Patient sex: F
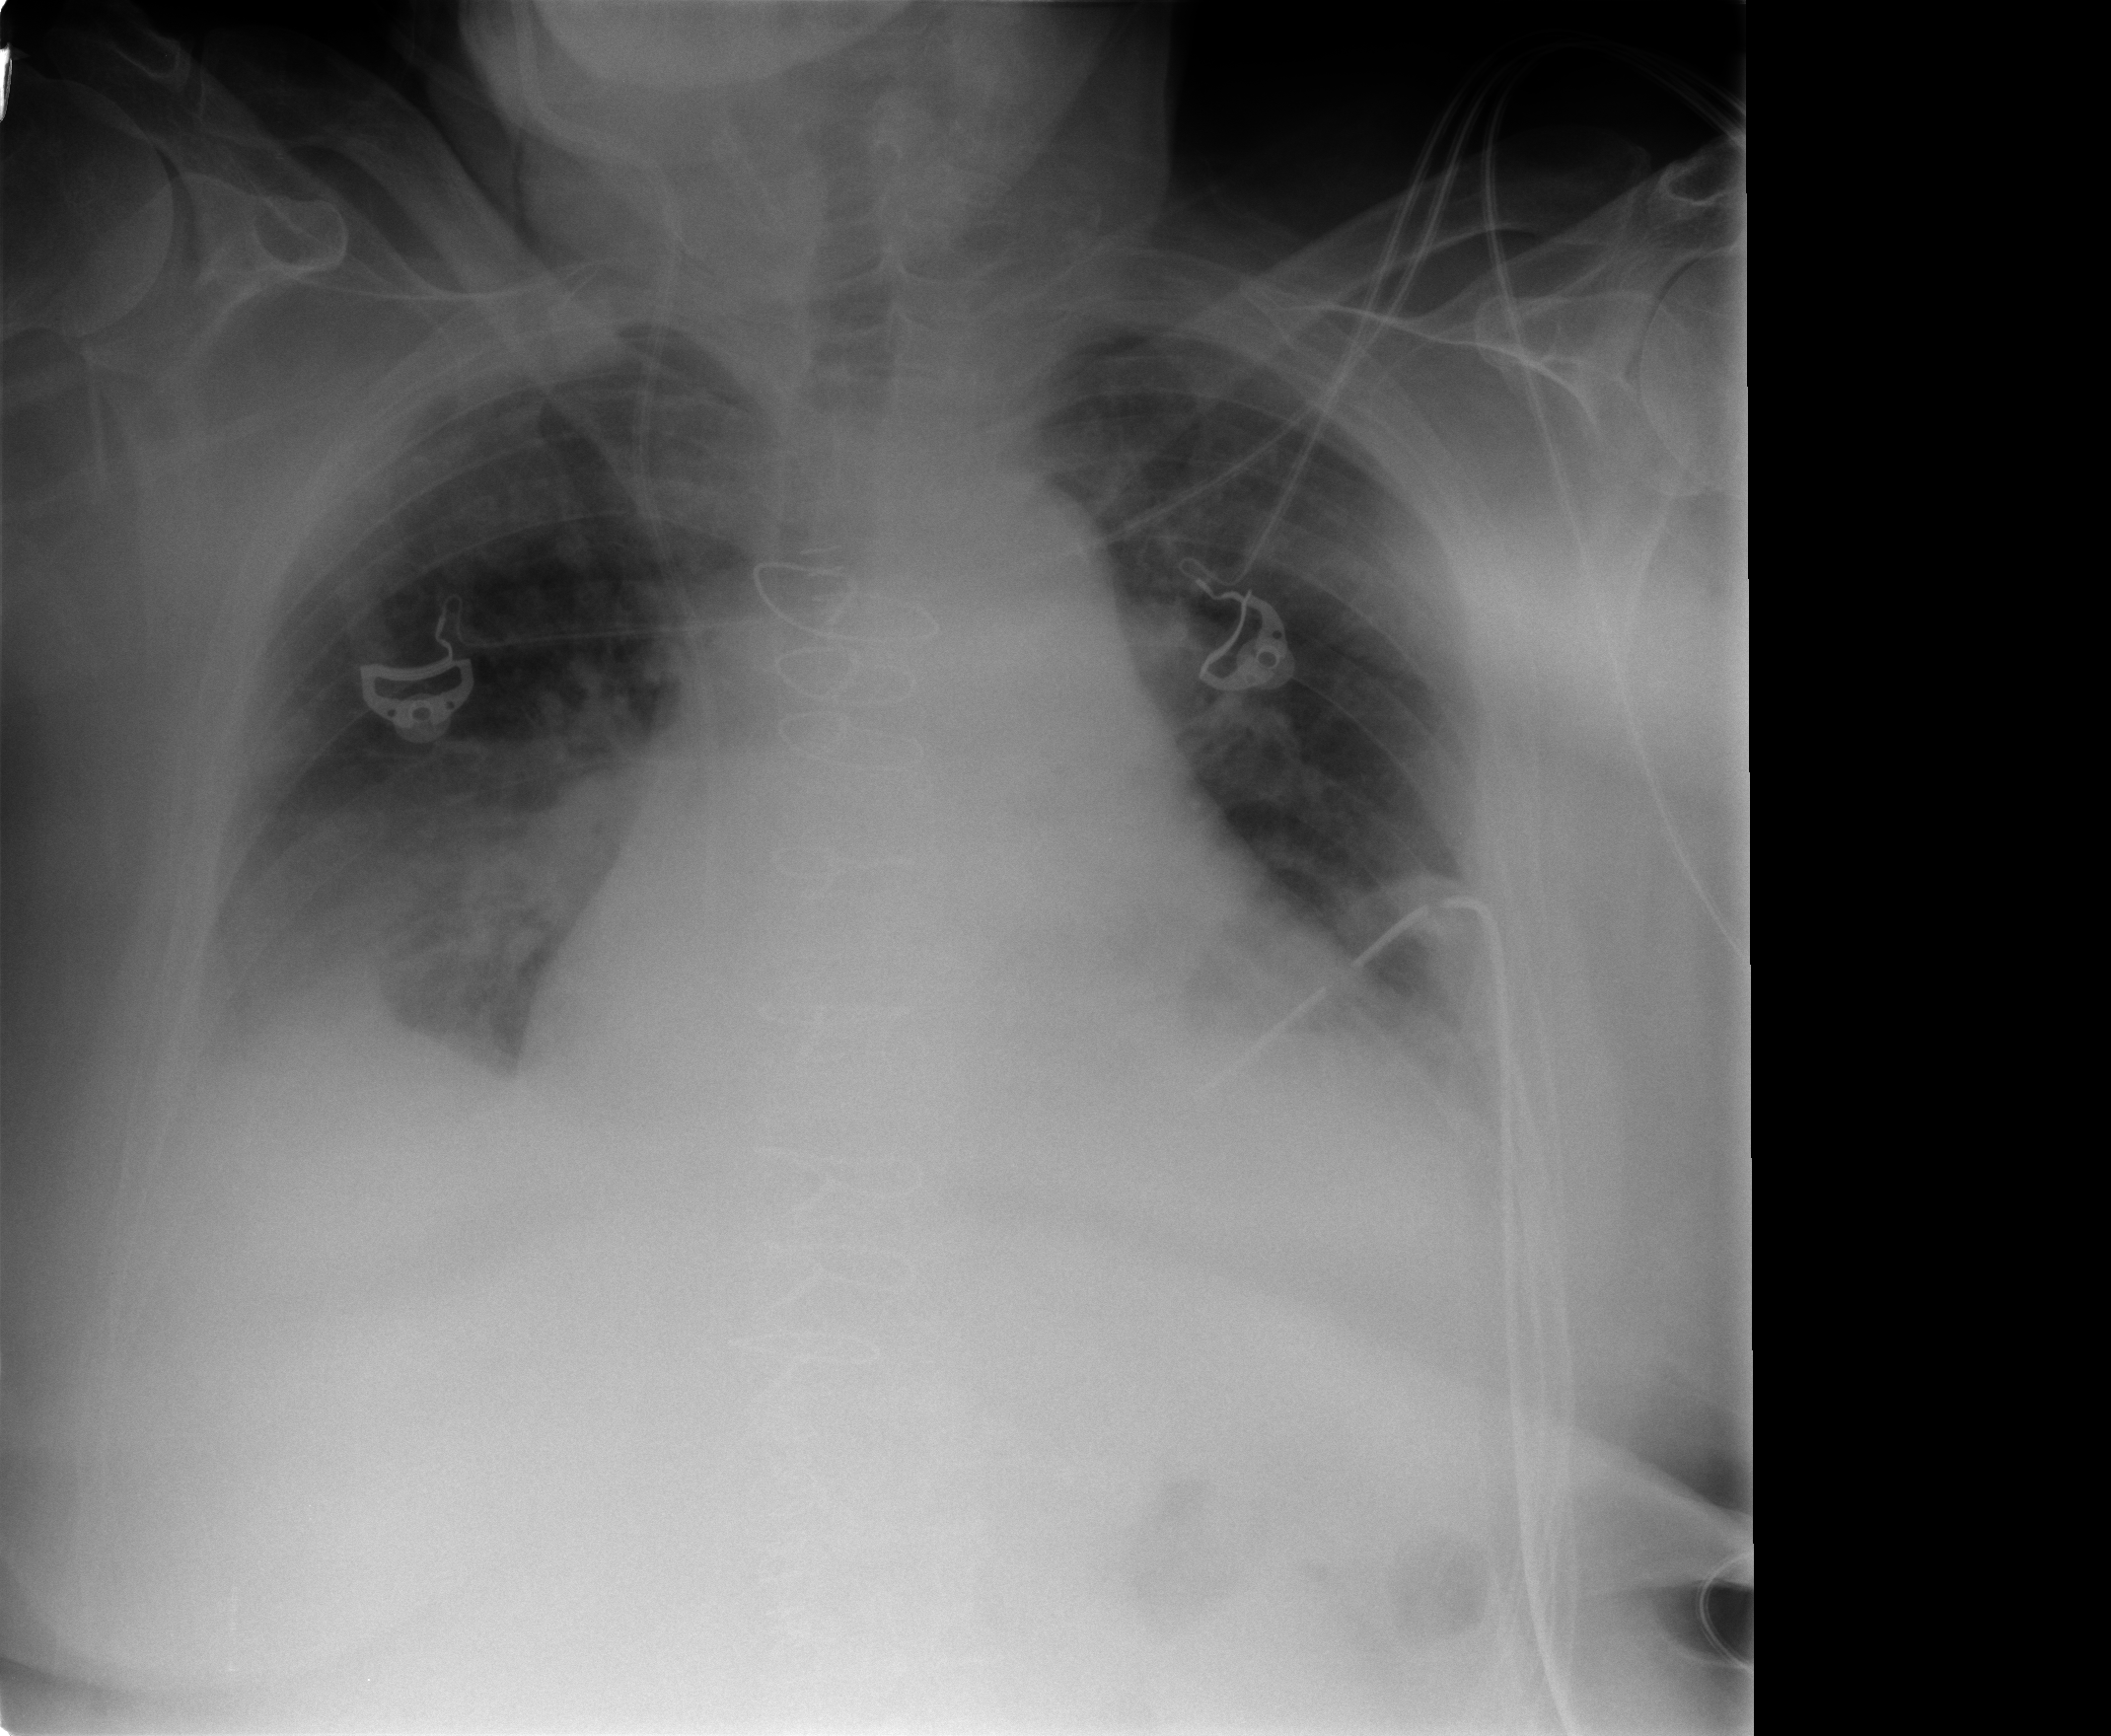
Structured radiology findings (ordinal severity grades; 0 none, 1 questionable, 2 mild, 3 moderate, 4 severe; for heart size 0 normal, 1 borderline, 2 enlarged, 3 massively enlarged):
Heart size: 2
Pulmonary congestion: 2
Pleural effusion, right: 3
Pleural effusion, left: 1
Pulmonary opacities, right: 0
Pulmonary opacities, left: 0
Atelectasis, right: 2
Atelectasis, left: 2